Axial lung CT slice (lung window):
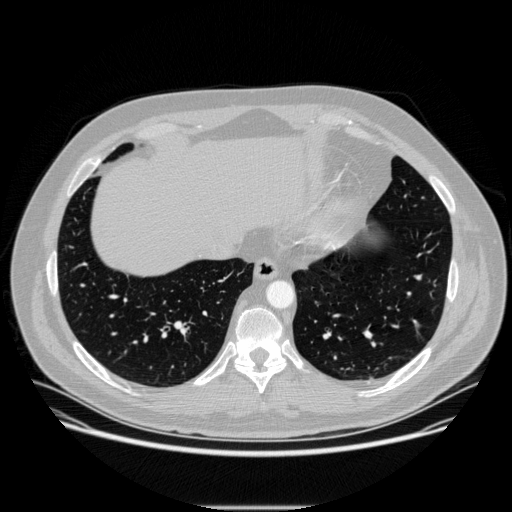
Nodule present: no